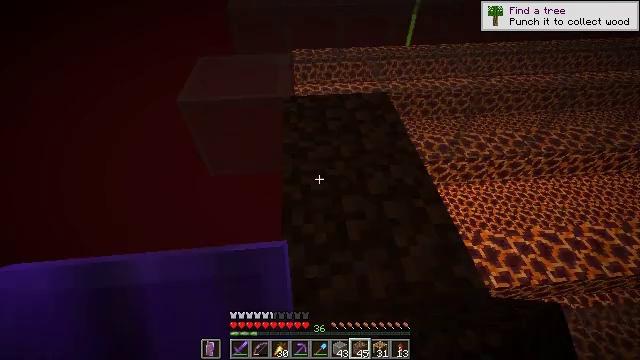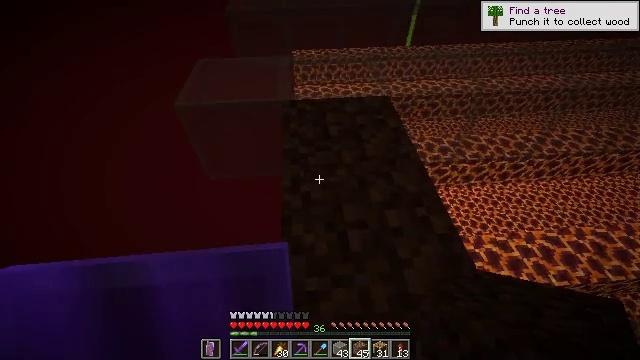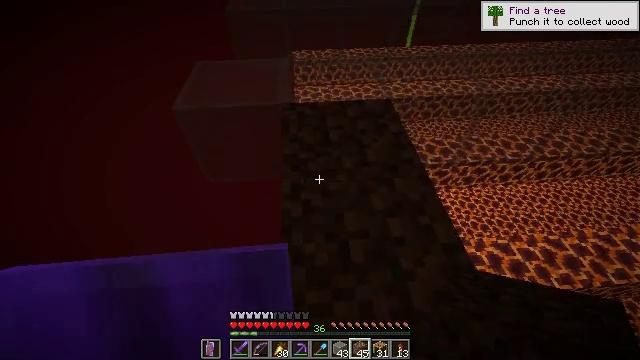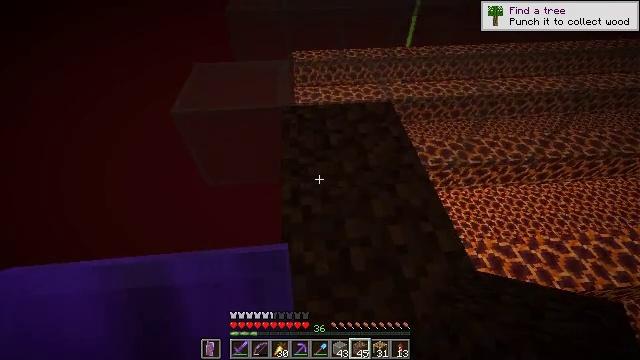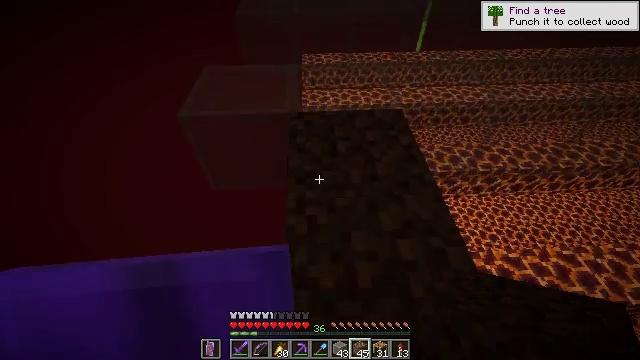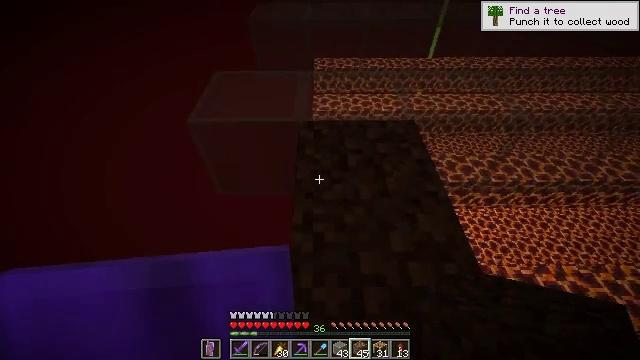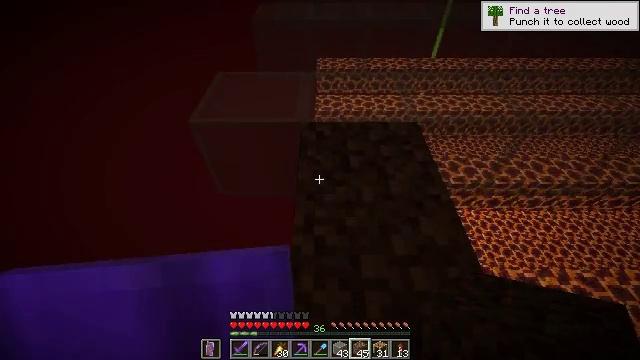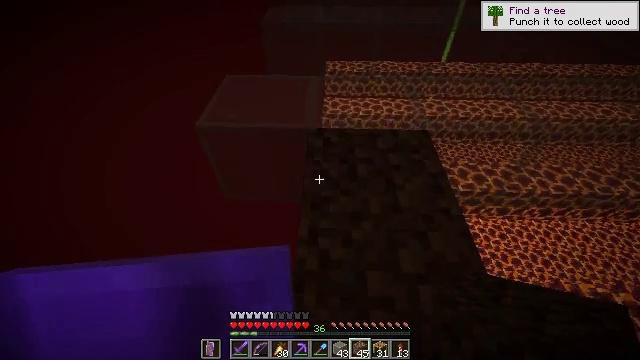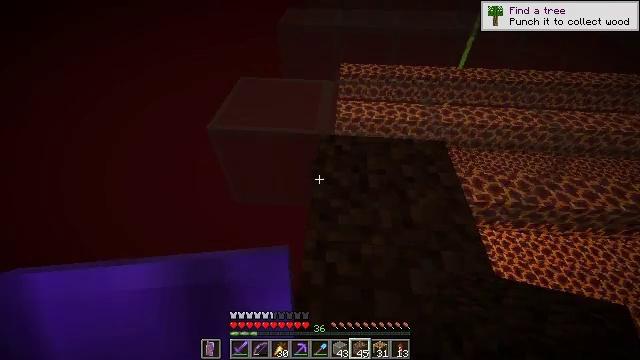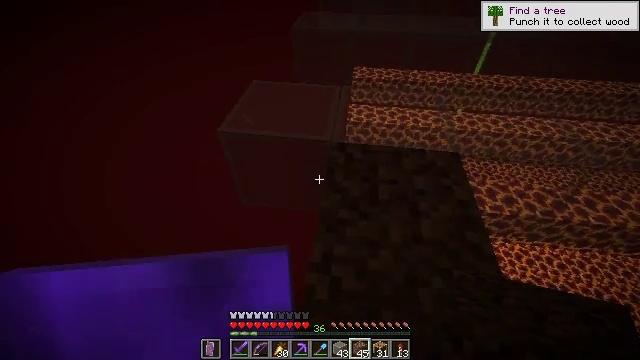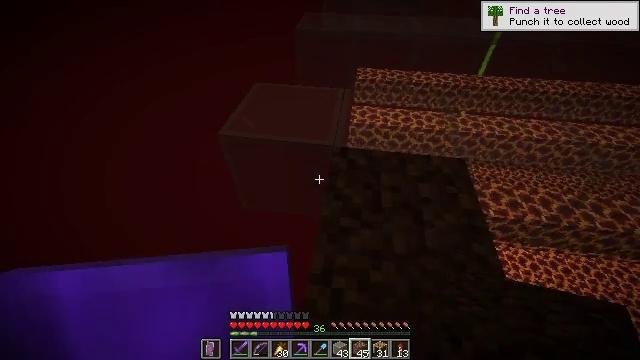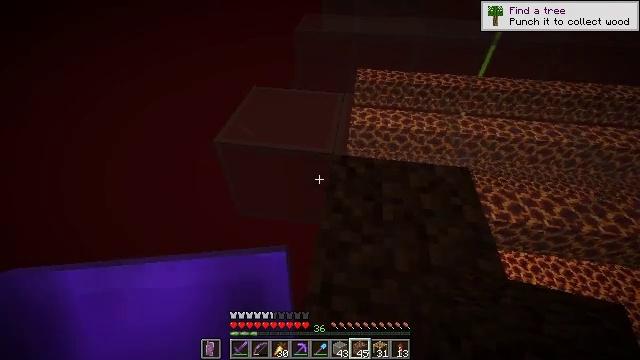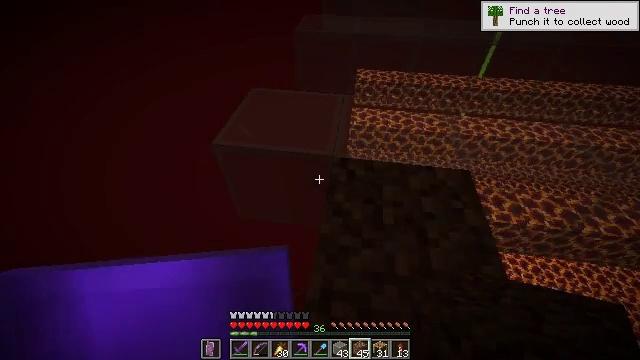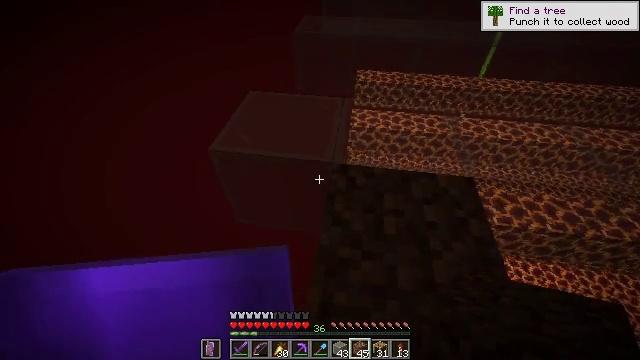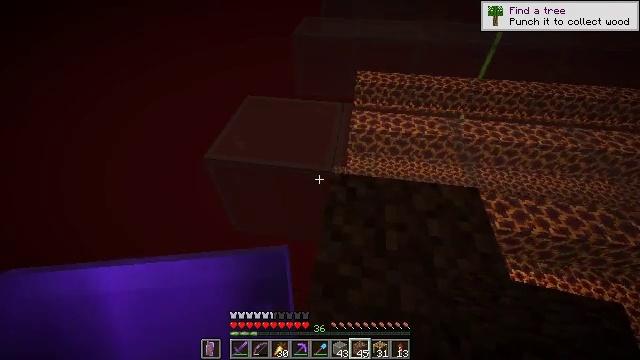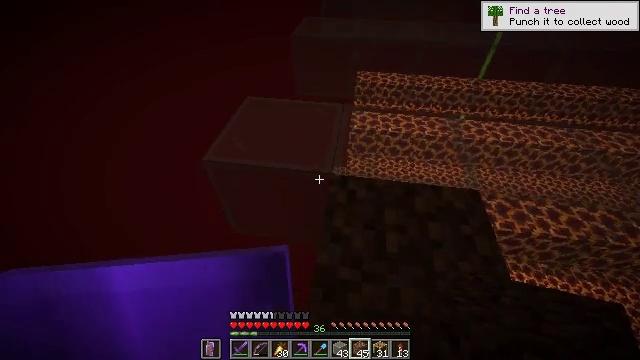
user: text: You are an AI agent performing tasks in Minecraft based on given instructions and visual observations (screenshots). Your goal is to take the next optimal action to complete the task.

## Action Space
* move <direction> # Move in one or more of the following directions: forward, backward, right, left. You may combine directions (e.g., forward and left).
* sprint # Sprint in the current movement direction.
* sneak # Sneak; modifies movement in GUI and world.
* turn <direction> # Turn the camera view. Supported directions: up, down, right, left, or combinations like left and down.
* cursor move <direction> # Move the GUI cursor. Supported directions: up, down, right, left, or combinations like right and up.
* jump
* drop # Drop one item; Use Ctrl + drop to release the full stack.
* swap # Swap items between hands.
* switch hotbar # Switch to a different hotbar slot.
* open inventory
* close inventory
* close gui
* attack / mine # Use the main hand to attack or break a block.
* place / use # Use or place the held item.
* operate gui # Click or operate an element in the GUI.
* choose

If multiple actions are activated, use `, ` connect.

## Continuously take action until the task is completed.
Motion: motion action
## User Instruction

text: Destroy the white stained glass pane.
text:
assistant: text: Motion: move forward, sneak
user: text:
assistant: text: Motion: move forward, sneak
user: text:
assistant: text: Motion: move forward, sneak
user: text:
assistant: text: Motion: move forward, sneak, turn left
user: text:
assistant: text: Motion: move forward, sneak, turn left
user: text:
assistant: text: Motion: move forward, sneak
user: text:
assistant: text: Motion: move forward, sneak, turn left
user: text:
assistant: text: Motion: move forward, sneak, turn left
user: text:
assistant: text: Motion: move forward, sneak, turn left
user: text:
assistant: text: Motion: move forward, sneak
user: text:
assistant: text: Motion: move forward, sneak
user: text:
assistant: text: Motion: move forward, sneak
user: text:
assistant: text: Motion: move forward, sneak
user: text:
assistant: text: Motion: move forward, sneak
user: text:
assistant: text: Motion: move forward, sneak
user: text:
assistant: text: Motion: move forward, sneak
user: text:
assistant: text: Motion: move forward, sneak
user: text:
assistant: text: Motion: move forward, sneak
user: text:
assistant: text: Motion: move forward, sneak
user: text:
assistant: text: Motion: move forward, sneak
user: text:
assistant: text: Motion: move forward and move right, sneak
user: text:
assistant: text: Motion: move forward and move right, sneak
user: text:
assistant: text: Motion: move forward and move right, sneak
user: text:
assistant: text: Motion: move forward and move right, sneak, turn left
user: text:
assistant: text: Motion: move forward and move right, sneak, turn left and down
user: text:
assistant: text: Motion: move forward and move right, sneak, turn left and down
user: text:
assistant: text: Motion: move forward and move right, sneak, turn left and down
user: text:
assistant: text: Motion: move forward and move right, sneak, turn left and down
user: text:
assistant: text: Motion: move forward and move right, sneak, turn left and down
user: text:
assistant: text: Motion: move forward and move right, sneak, turn left and down